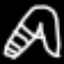
Label: The Eiffel Tower